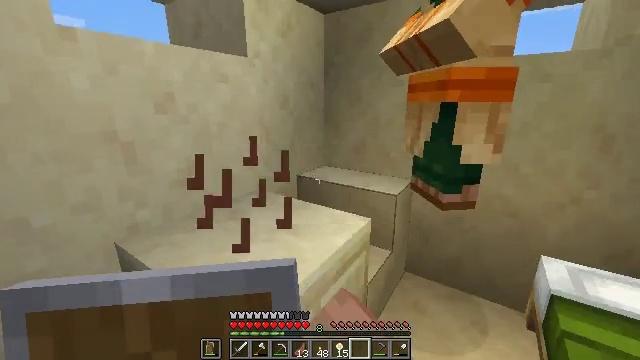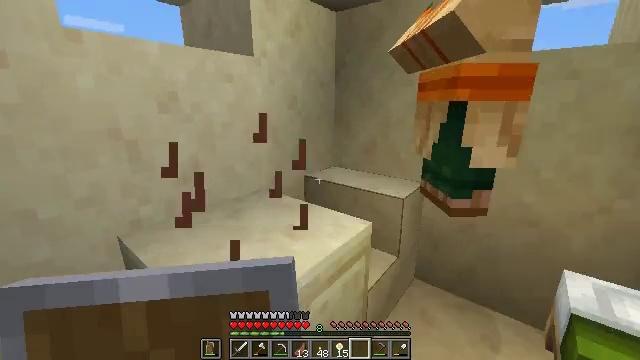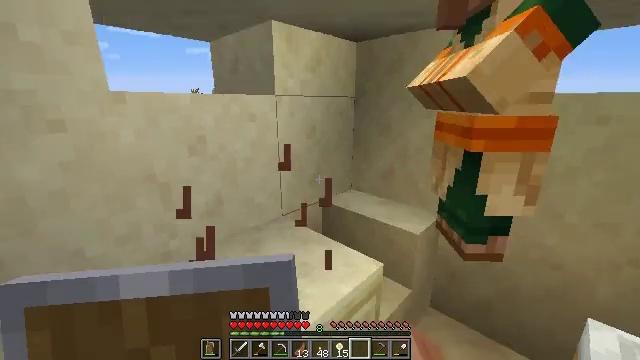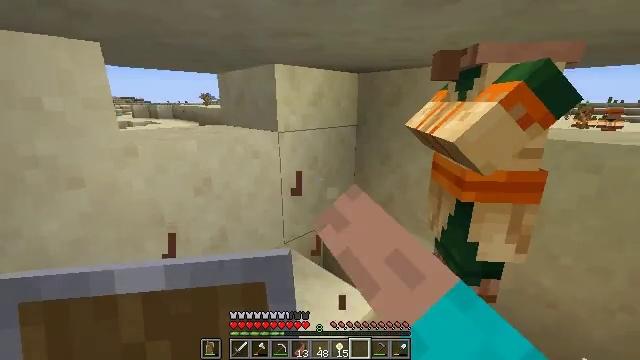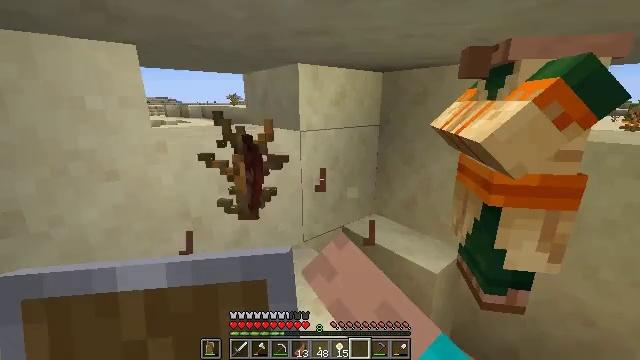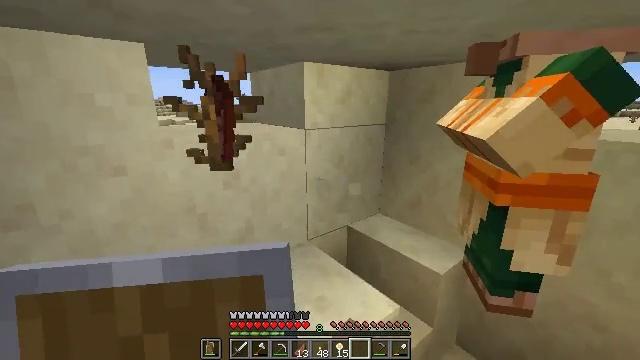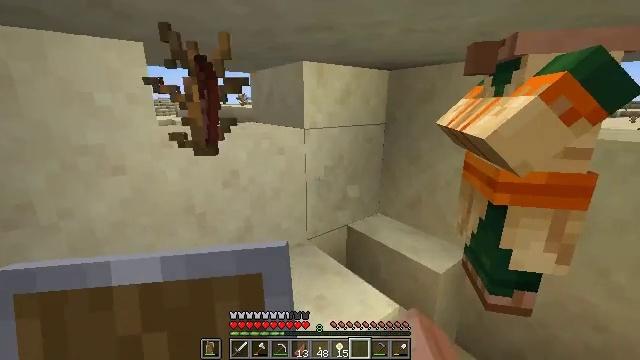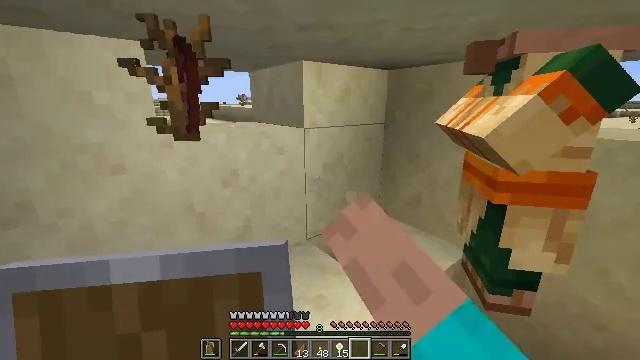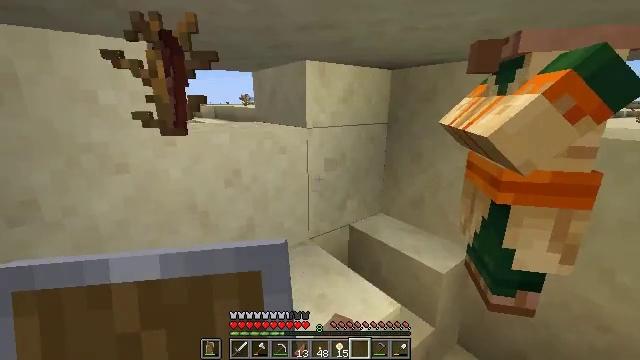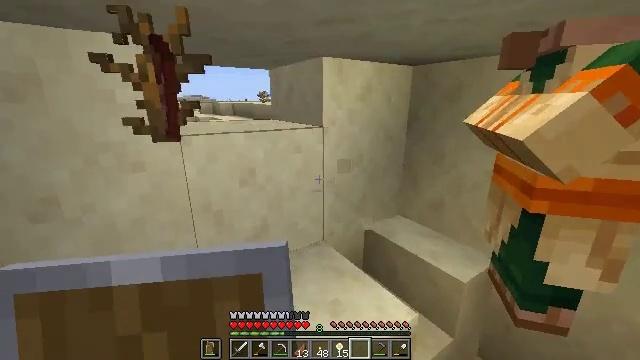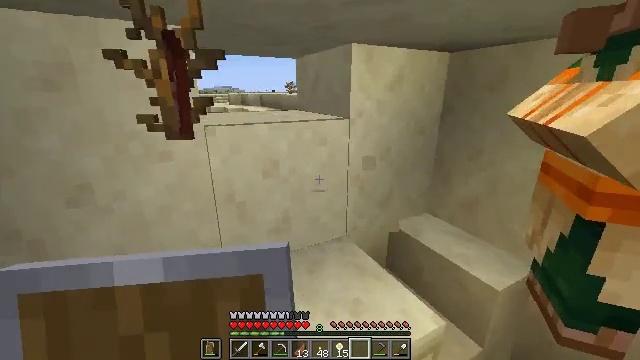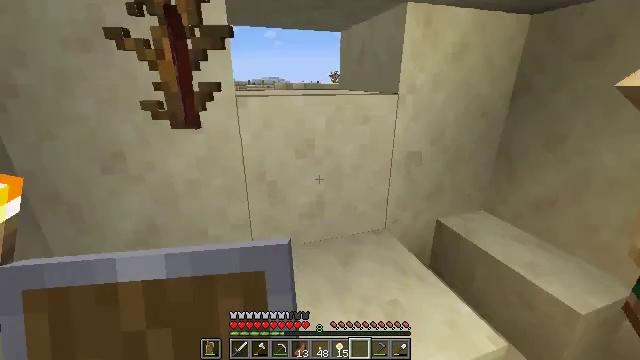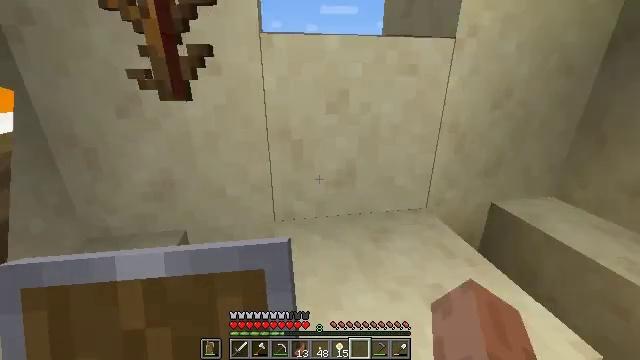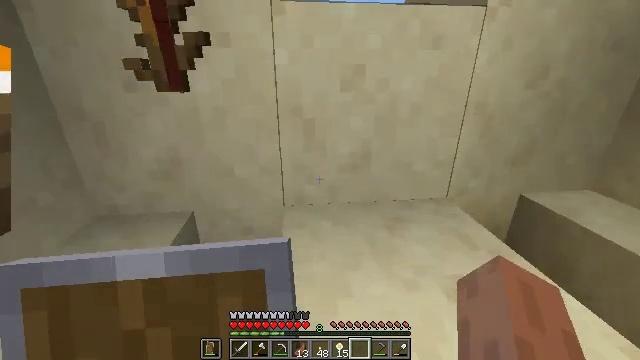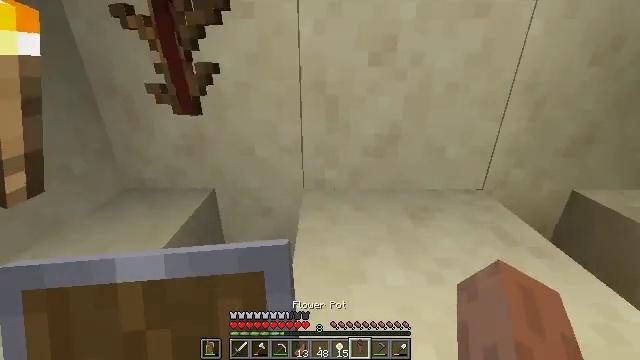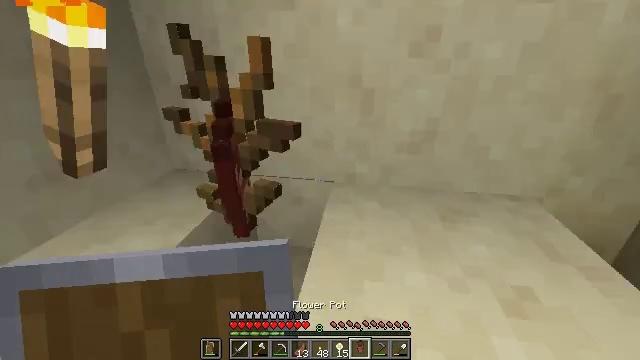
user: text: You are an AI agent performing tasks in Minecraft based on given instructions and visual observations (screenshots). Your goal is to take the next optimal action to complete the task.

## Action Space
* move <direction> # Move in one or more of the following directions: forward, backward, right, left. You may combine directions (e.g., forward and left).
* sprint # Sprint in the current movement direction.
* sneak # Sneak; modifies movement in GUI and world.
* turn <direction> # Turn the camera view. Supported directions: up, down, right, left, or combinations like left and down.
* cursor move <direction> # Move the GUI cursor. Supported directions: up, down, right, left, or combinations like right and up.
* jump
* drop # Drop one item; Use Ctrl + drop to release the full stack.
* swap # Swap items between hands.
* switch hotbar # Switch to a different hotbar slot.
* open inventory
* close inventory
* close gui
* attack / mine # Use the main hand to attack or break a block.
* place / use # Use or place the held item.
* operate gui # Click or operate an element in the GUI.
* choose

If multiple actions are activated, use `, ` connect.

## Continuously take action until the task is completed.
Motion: motion action
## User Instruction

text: Attack the potted dead bush to break it.
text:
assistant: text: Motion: turn left, attack / mine
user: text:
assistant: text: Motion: turn left, attack / mine
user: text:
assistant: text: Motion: turn left, attack / mine
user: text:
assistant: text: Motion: turn left, attack / mine
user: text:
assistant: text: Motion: turn left, attack / mine
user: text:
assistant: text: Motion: attack / mine
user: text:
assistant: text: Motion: no_op
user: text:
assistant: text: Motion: no_op
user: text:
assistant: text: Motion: move forward, turn left
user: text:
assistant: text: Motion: move forward, turn left and down
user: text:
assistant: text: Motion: move forward, turn left and down
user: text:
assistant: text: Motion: move forward, turn left and down
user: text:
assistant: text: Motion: turn left
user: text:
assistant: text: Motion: turn left and down
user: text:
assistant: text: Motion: turn left and down
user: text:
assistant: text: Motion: turn left and down
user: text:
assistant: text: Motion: turn left
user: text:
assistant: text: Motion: turn left
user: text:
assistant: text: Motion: turn left
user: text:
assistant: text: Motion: turn left
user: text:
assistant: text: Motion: turn left
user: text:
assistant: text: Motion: turn left
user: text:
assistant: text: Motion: move left, turn left
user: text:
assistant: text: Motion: move left, turn left and up
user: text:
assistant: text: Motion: move forward and move left, turn left and up
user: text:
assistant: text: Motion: move forward and move left, turn up
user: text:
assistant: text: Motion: move forward, turn left
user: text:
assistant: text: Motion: move forward
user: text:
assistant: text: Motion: move forward
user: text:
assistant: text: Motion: move forward, turn left